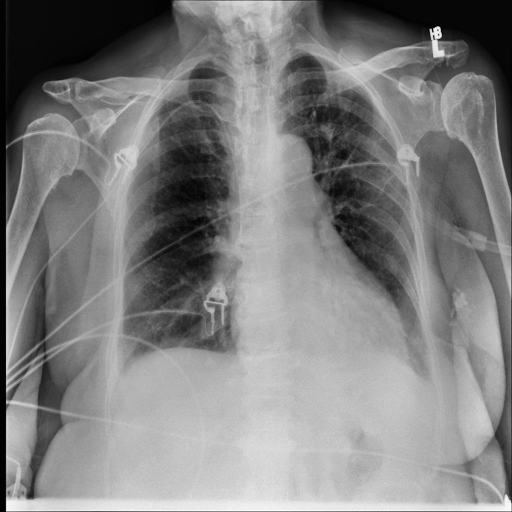
Finding: NORMAL